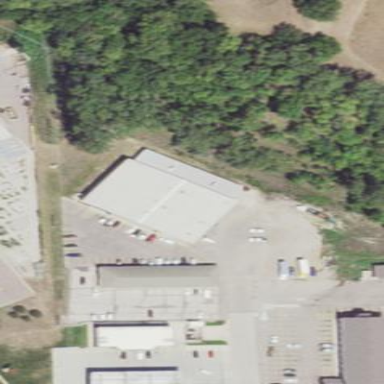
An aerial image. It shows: Commercial building.